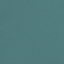
Land use / land cover: SeaLake